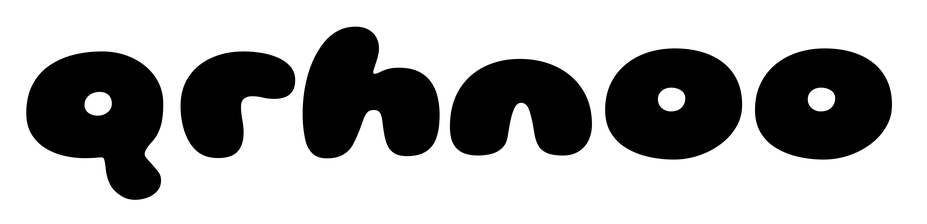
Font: Gluten_Black